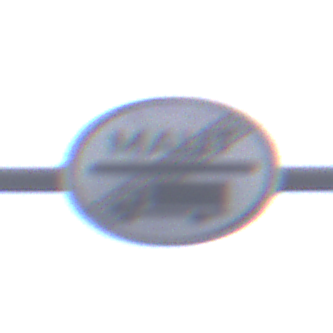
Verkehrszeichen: EndeMautpflicht
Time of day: MorningAfternoon
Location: Outdoor (Urban)
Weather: Overcast
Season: NotSpecified
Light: Natural